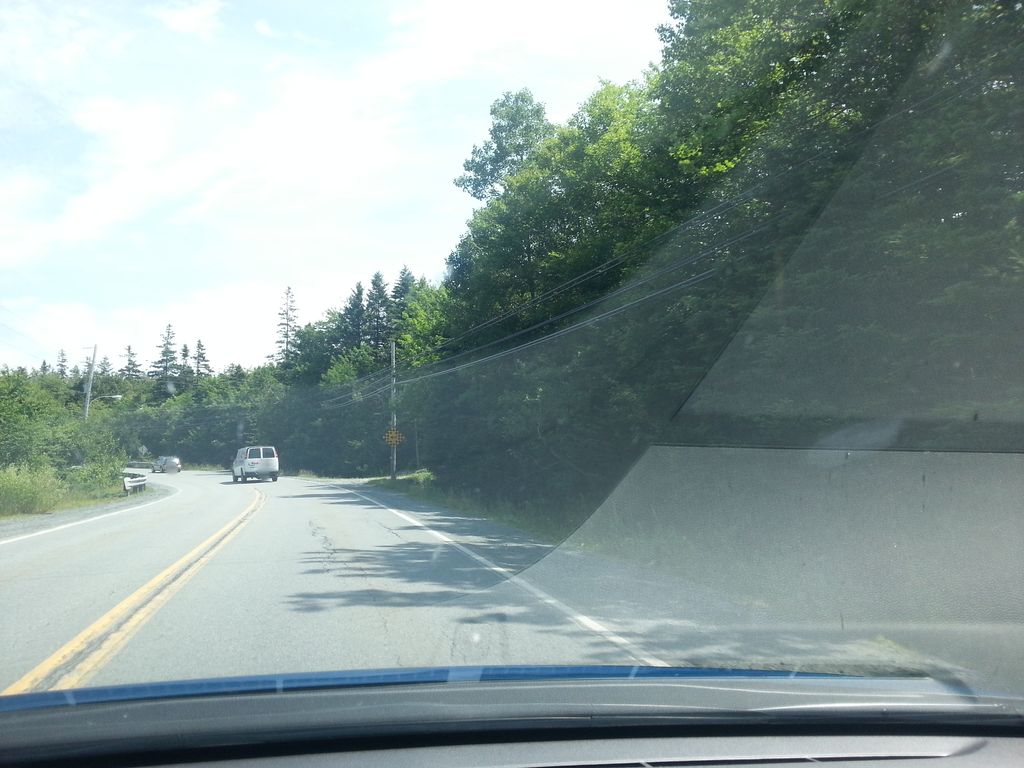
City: halifax